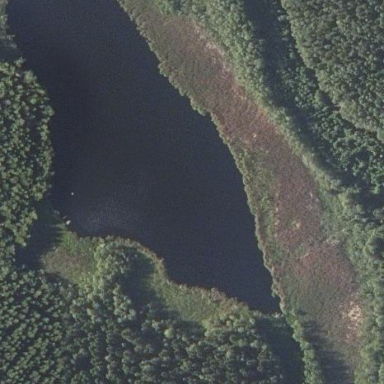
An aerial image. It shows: Beautiful lake surrounded by nature.